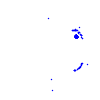
Particle: proton